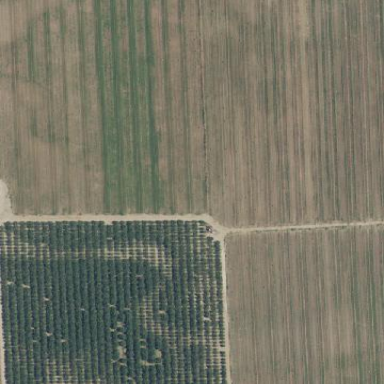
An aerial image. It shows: Crop field within farm area.